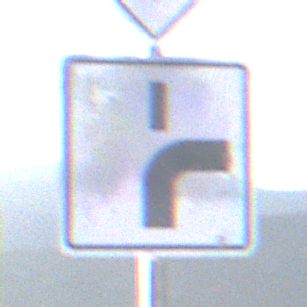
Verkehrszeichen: VerlaufVorfahrtsstrasse8
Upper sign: Vorfahrtsstrasse
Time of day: SunriseSunset
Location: Outdoor (Nature)
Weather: Clear
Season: NotSpecified
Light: Natural